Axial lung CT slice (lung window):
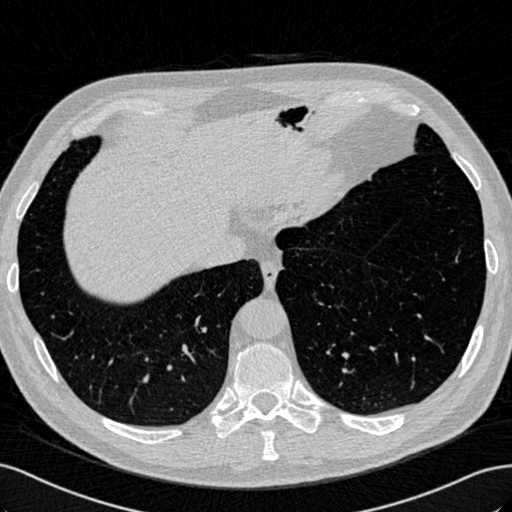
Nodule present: no